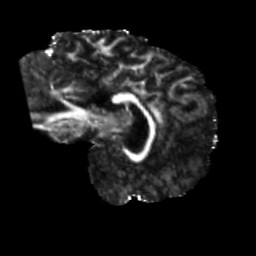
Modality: FA
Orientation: sagittal
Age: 27
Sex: female
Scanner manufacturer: siemens
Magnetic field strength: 3 T
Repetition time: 5.47 s
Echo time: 0.0854 s